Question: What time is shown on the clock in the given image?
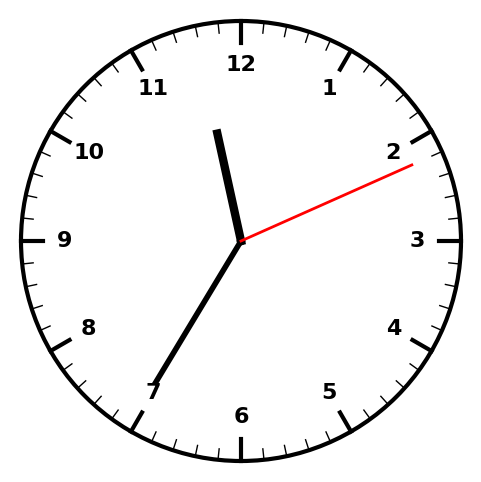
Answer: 11:35:11